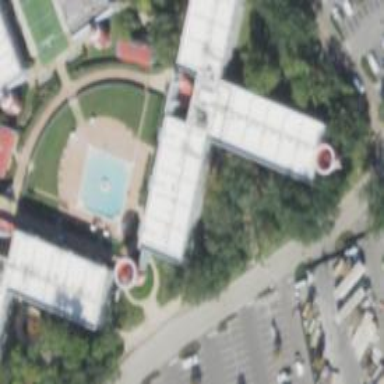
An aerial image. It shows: Hotel building.